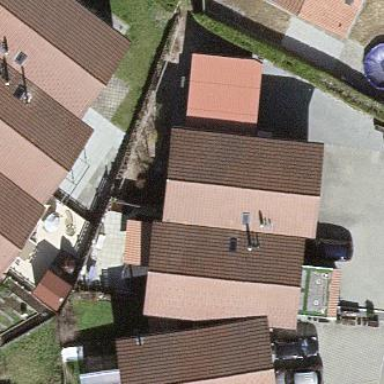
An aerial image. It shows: Building with gabled roof.